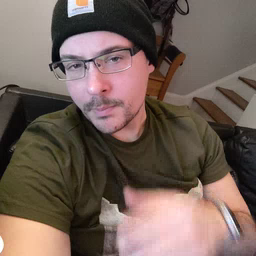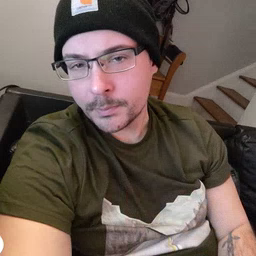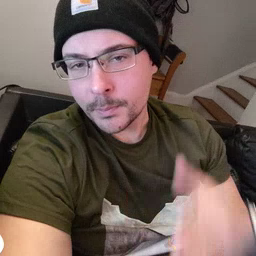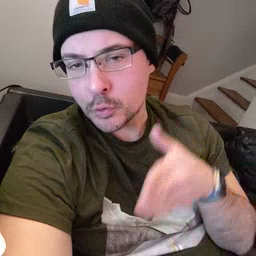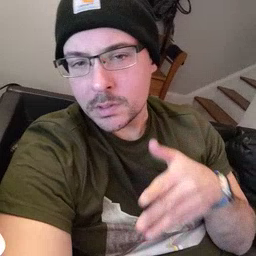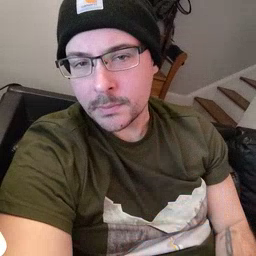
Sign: person